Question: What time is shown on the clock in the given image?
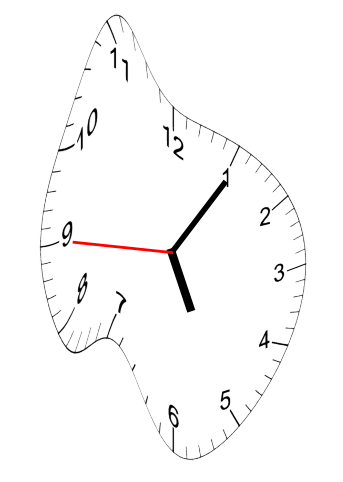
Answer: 05:05:45